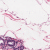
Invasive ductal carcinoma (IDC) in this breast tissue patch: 0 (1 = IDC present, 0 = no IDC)